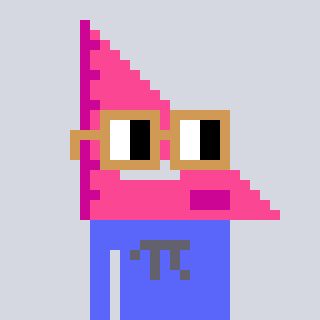
a pixel art character with square brown glasses, a squadron ruler-shaped head and a purple-colored body on a cool background